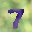
Label: 7